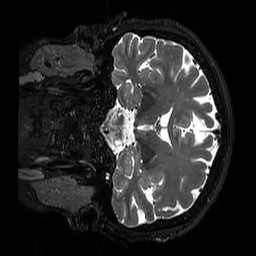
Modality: T2w
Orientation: coronal
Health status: ill
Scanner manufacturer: philips
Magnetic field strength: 3 T
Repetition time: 2.5 s
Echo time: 0.331 s